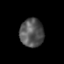
Tissue: prostate
Cell type: T cells
Senescence score: 0.2374
Nuclear area (px): 661
Mean DAPI intensity: 84.982